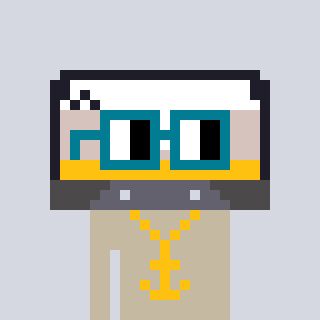
a pixel art character with square dark green glasses, a cassette tape-shaped head and a bege-colored body on a cool background